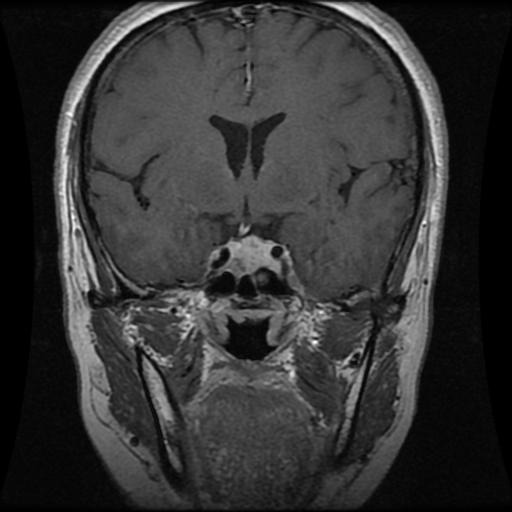
Label: pituitary